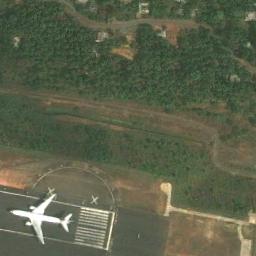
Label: airplane